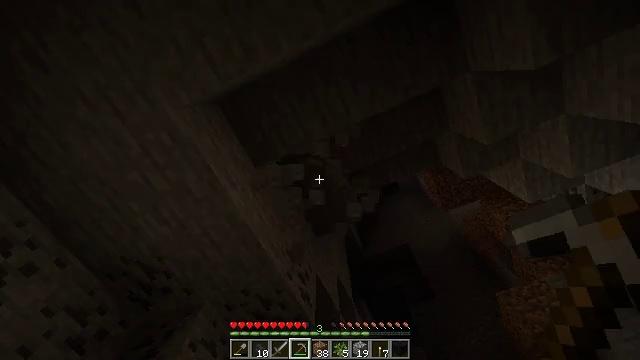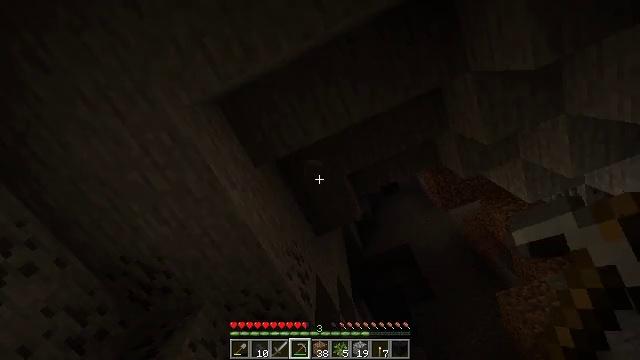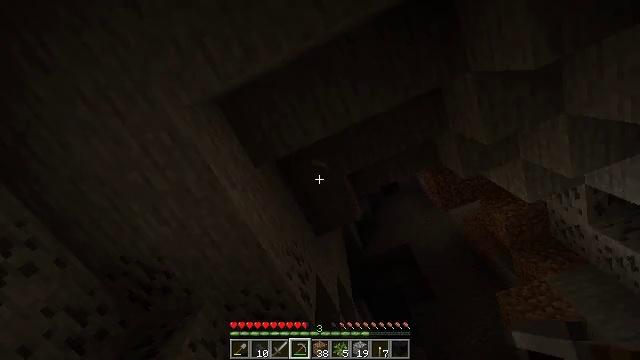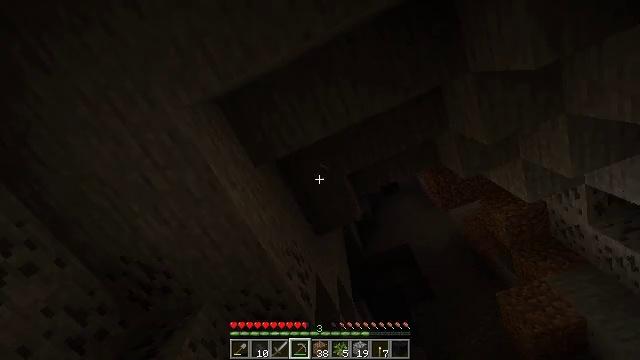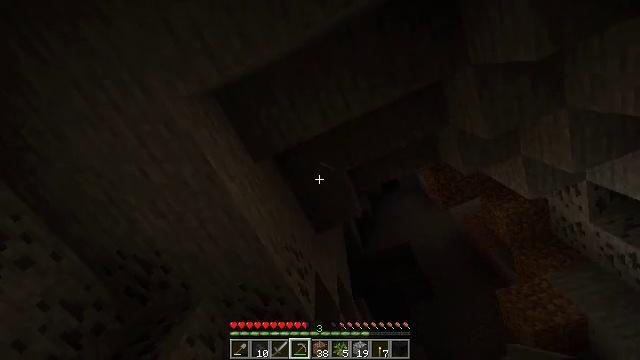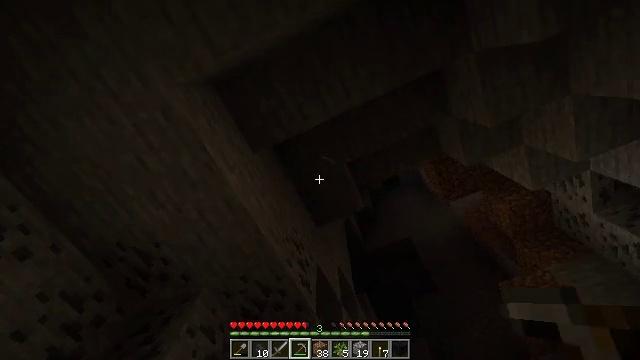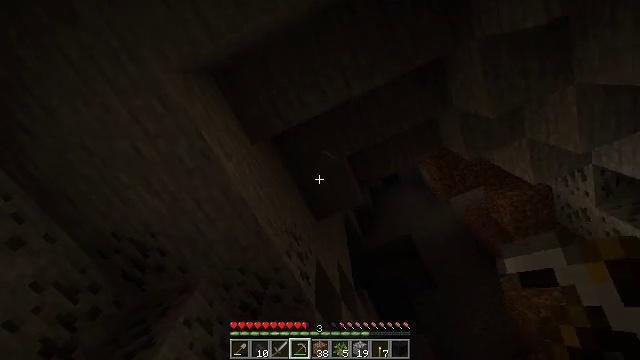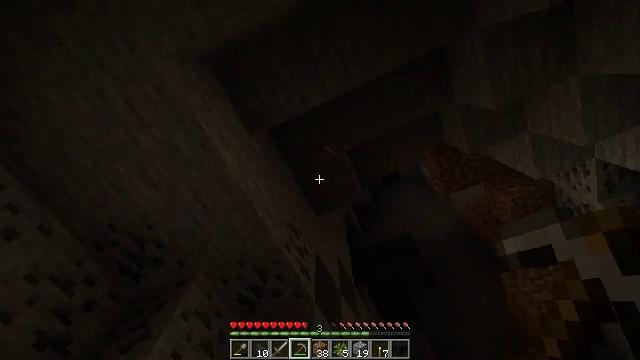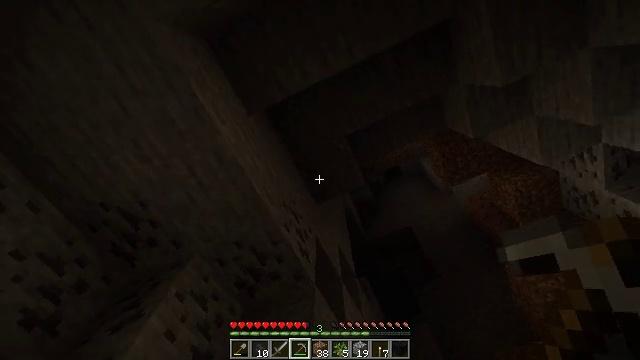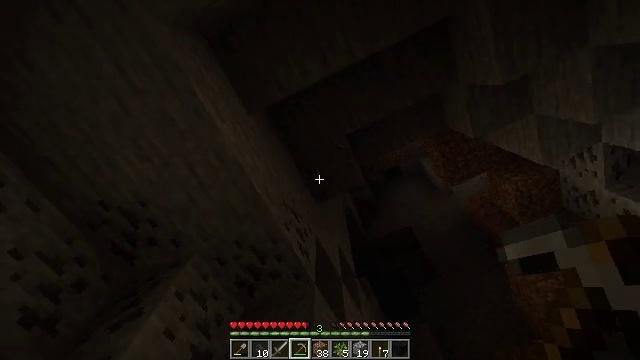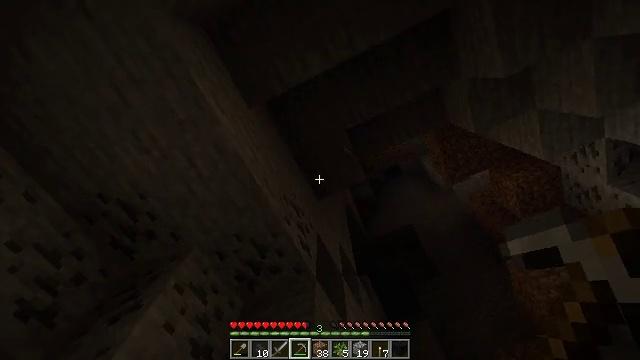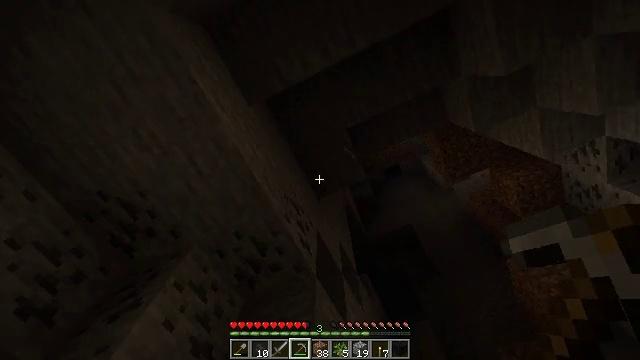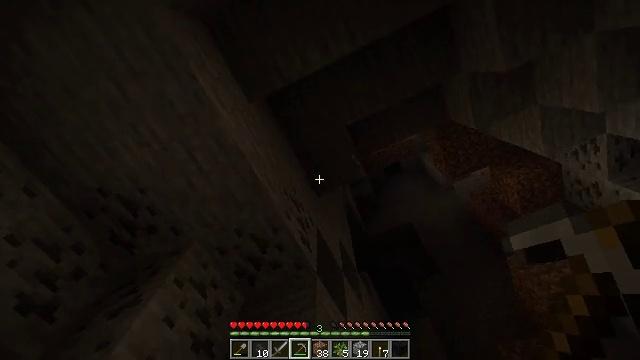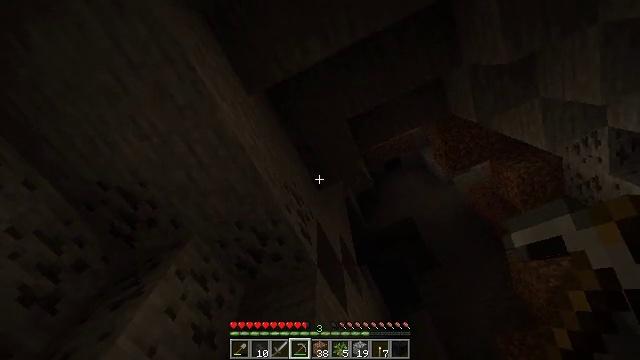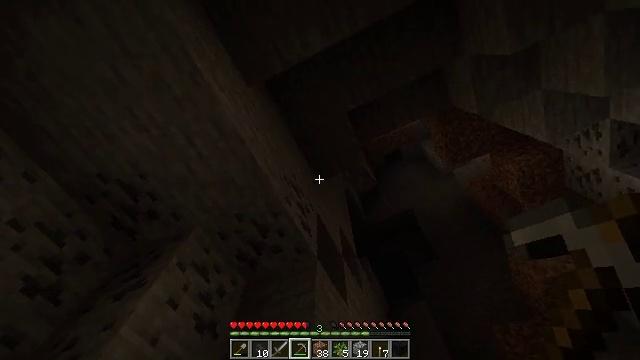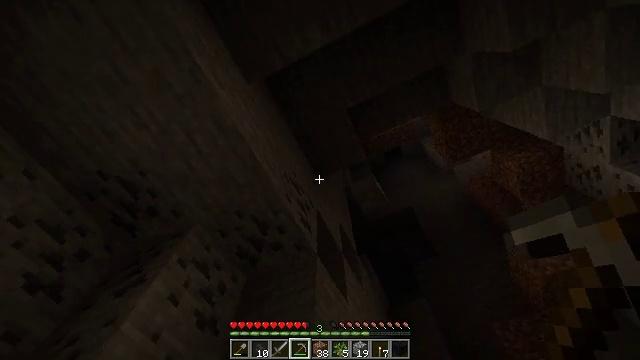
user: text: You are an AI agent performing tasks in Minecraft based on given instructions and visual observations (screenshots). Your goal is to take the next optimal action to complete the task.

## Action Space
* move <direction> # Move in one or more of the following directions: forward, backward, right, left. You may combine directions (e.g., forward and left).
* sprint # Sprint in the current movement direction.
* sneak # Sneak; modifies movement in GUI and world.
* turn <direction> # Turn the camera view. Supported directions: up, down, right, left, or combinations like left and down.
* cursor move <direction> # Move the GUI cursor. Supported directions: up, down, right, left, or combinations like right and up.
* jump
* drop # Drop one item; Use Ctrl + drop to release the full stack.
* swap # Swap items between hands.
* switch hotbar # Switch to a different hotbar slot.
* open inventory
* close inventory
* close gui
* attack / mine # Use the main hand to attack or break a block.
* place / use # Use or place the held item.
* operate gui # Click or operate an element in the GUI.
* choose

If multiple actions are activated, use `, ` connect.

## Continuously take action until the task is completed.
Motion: motion action
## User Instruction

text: Gather coal ore with a pickaxe.
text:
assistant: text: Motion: attack / mine
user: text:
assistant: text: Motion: attack / mine
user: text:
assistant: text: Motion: attack / mine
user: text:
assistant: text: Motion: move forward
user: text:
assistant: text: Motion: move forward
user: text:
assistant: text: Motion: move forward
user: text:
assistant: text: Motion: move forward
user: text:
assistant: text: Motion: no_op
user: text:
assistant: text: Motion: no_op
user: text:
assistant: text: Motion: no_op
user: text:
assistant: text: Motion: no_op
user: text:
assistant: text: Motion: no_op
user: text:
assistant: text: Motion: turn down
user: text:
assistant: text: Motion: turn down
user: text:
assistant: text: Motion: no_op
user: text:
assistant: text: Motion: no_op
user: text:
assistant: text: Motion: no_op
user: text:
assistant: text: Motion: no_op
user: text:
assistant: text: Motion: move right, turn down
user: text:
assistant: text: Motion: move right, turn left and down
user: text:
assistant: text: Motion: move right, turn left and down
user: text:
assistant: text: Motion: move right, turn left and down
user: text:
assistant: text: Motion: turn left and down
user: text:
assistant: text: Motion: turn left and down
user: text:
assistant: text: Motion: turn left and down
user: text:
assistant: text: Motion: turn left and down
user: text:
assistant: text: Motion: turn left and down
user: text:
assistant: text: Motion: turn left and down
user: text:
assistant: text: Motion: no_op
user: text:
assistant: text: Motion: move forward, attack / mine